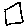
Label: square